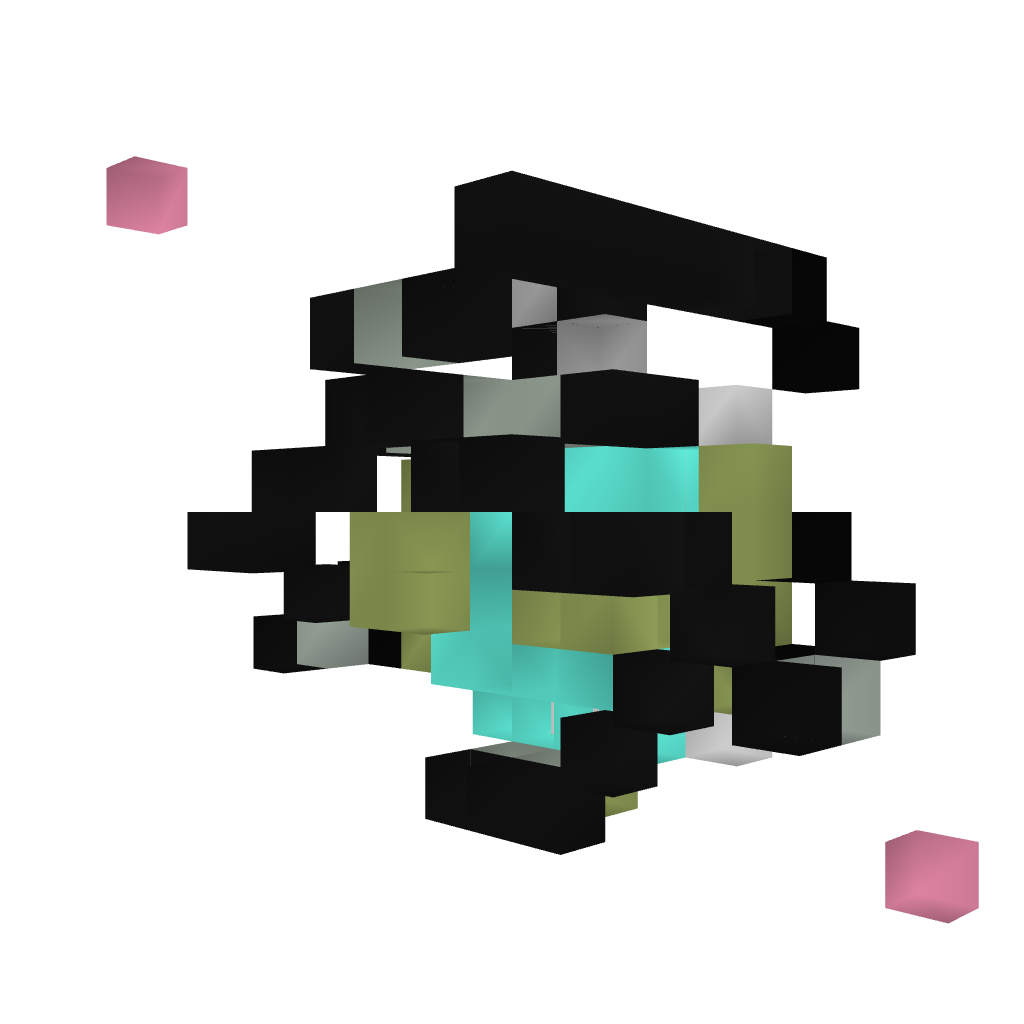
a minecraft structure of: Door 4x4 + 2x2